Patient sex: M
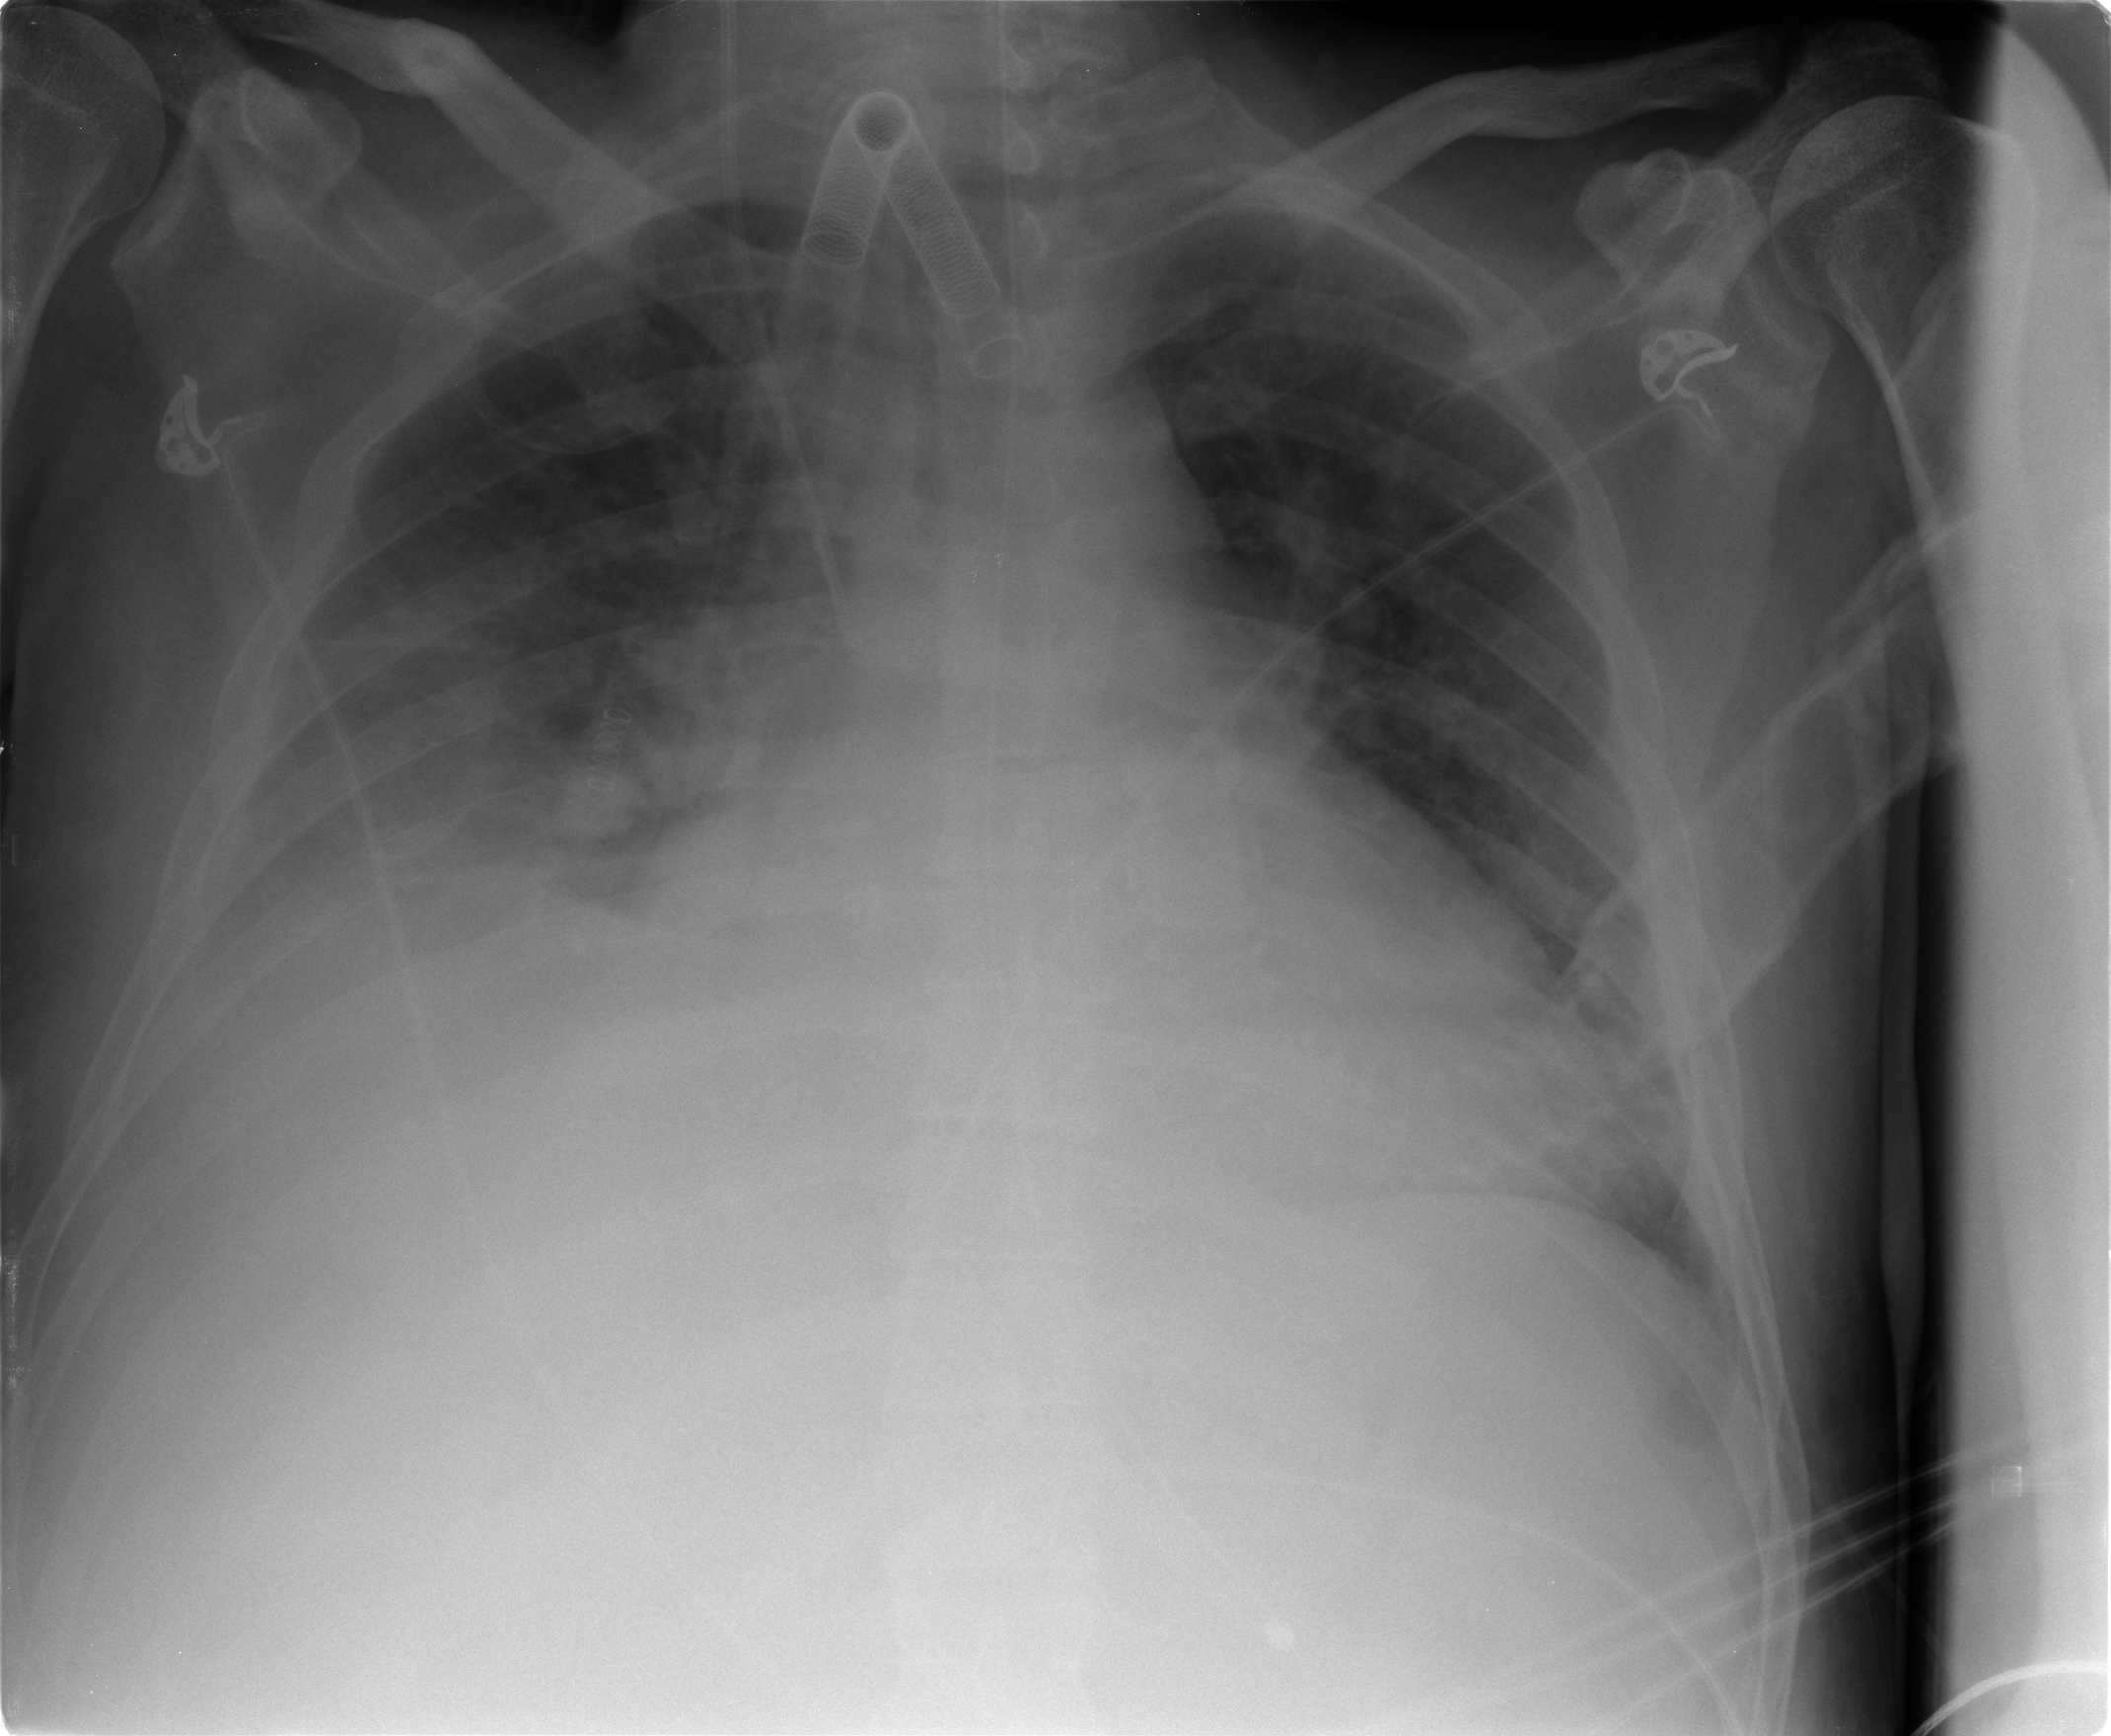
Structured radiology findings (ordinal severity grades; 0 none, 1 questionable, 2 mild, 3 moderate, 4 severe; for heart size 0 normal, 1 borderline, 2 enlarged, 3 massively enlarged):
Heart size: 2
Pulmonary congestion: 3
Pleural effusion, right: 3
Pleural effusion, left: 1
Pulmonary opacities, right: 0
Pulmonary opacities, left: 0
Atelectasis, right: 2
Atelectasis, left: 1